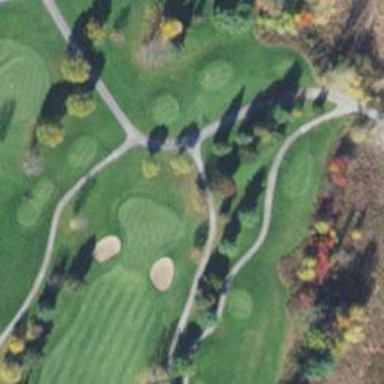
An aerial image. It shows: View of golf hole.